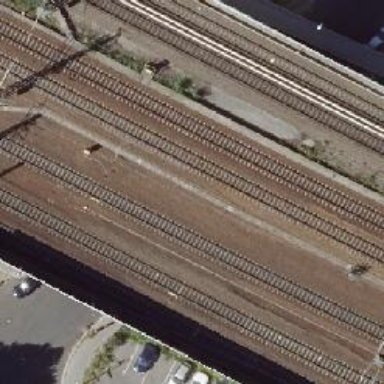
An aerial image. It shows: Bridge over electrified railway with contact lines.